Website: apple
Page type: billing-address
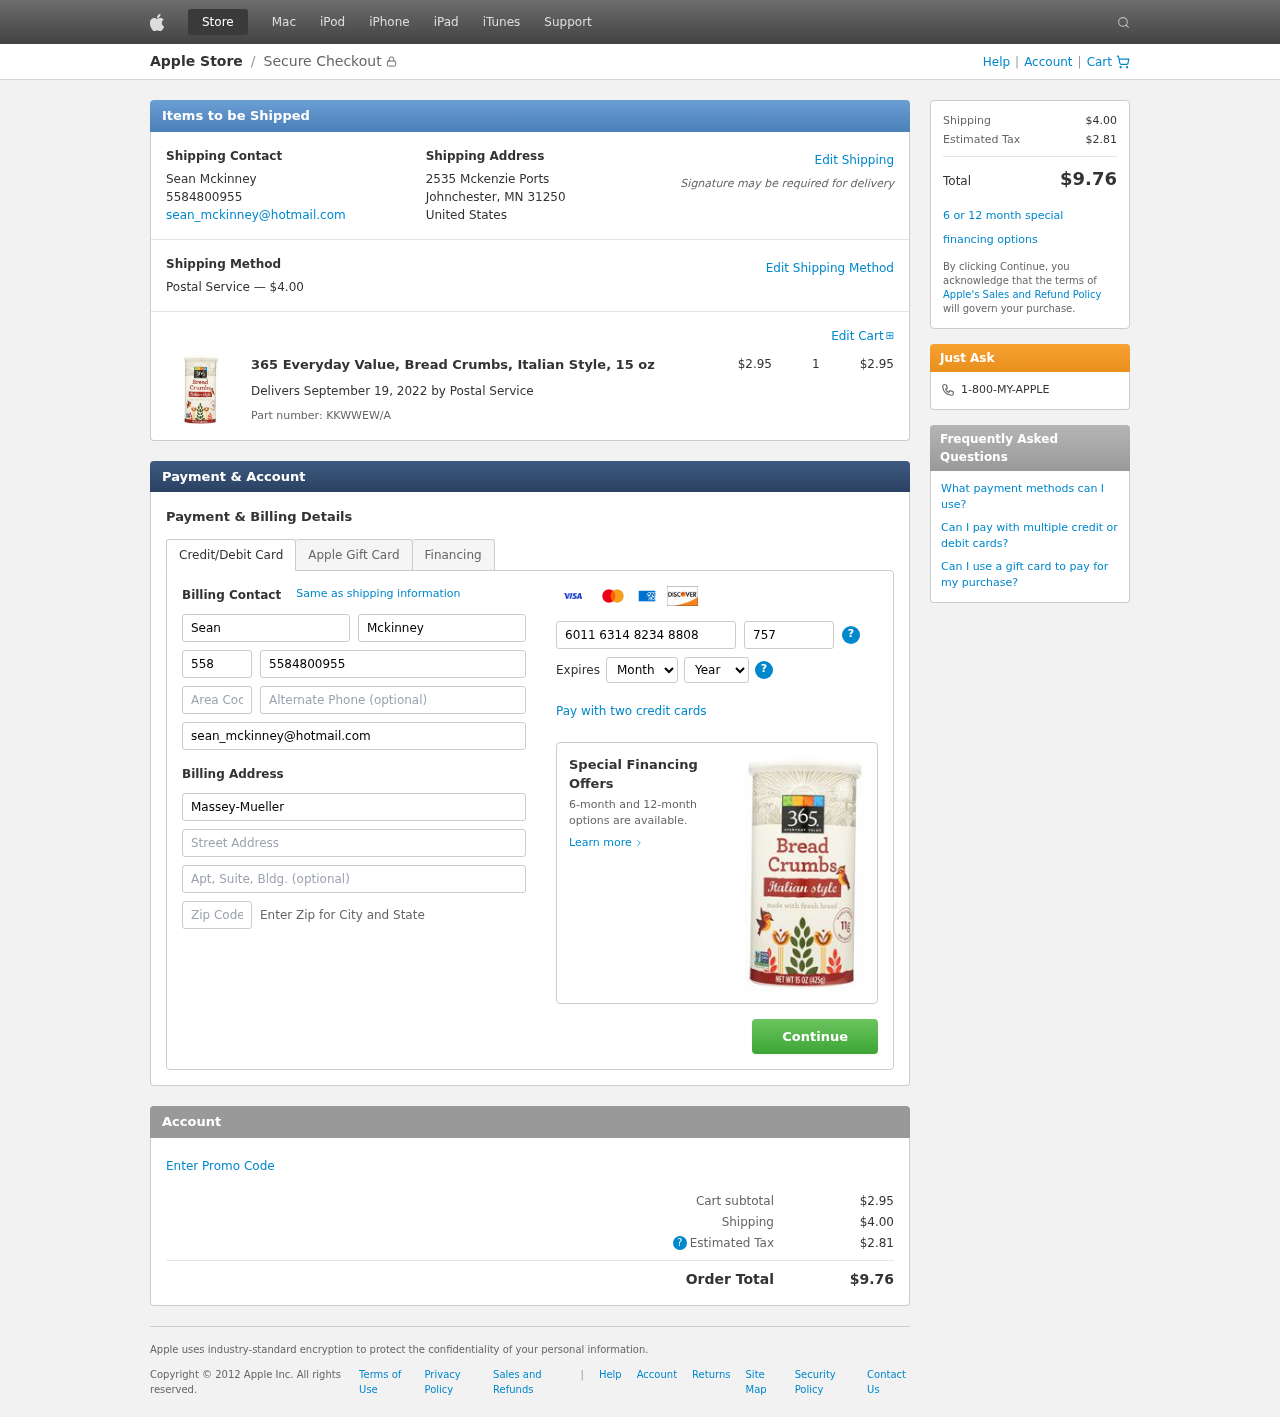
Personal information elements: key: PII_CARD_CVV
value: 757
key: PII_CARD_EXPIRY_MONTH
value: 09
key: PII_CARD_EXPIRY_YEAR
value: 27
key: PII_CARD_NUMBER
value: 6011 6314 8234 8808
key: PII_CITY_STATE_ZIP
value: Johnchester, MN 31250
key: PII_COMPANY
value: Massey-Mueller
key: PII_COUNTRY
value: United States
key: PII_EMAIL
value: sean_mckinney@hotmail.com
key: PII_FIRSTNAME
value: Sean
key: PII_FULLNAME
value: Sean Mckinney
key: PII_LASTNAME
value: Mckinney
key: PII_PHONE
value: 5584800955
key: PII_PHONE_AREA
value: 558
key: PII_STREET
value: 2535 Mckenzie Ports
Product elements: key: PRODUCT1_NAME
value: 365 Everyday Value, Bread Crumbs, Italian Style, 15 oz
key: PRODUCT1_PRICE
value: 2.95
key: PRODUCT1_QUANTITY
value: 1
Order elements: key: ORDER_SHIPPING_COST
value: $4.00
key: ORDER_SUBTOTAL
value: $2.95
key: ORDER_DELIVERY_DATE
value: September 19, 2022
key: ORDER_PART_NUMBER
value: KKWWEW/A
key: ORDER_TAX
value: $2.81
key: ORDER_TOTAL
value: $9.76